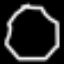
Label: octagon